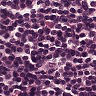
Metastatic tissue present: no